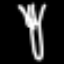
Label: fork